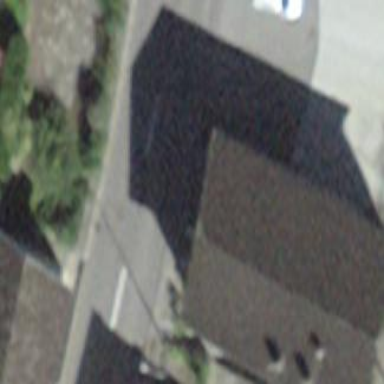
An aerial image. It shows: Detached building.